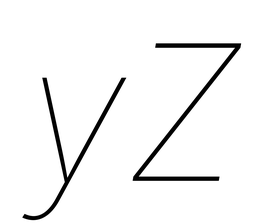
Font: Inter-Italic_Thin_Italic